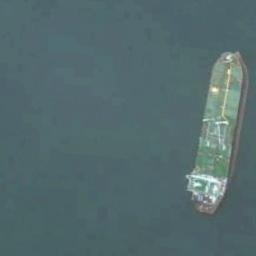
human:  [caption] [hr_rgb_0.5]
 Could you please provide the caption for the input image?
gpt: There is a ship at sea .

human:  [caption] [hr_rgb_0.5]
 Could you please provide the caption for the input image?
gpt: There is a ship in the green water .

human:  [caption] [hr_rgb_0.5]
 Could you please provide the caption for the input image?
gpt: A green tanker is driving on the blue sea .

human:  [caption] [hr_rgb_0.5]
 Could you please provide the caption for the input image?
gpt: The ship is in the dark green water .

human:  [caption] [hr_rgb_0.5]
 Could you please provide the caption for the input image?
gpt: The green ship is surrounded by green water .